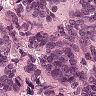
Metastatic tissue present: yes